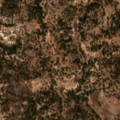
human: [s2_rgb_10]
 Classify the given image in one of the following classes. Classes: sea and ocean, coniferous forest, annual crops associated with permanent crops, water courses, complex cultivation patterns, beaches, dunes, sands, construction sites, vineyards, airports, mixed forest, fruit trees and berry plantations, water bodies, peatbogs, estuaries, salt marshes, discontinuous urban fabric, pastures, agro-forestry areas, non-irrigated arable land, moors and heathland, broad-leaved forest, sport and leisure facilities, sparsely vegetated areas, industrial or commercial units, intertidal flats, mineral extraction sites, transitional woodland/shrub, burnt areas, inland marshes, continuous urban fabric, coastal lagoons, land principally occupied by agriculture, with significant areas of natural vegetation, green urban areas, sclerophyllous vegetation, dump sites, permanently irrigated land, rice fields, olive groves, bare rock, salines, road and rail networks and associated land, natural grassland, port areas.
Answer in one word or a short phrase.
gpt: agro-forestry areas